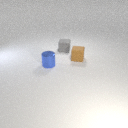
small brown rubber cube to the right of small blue metal cylinder